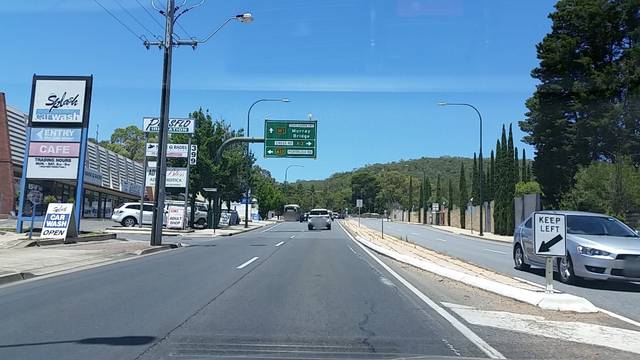
Region: Australia
Coordinates: -34.962, 138.643